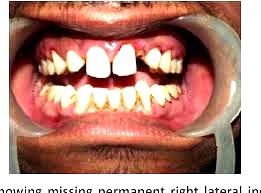
Condition: hypodontia